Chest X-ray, PA view. Patient: 64 years old, sex M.
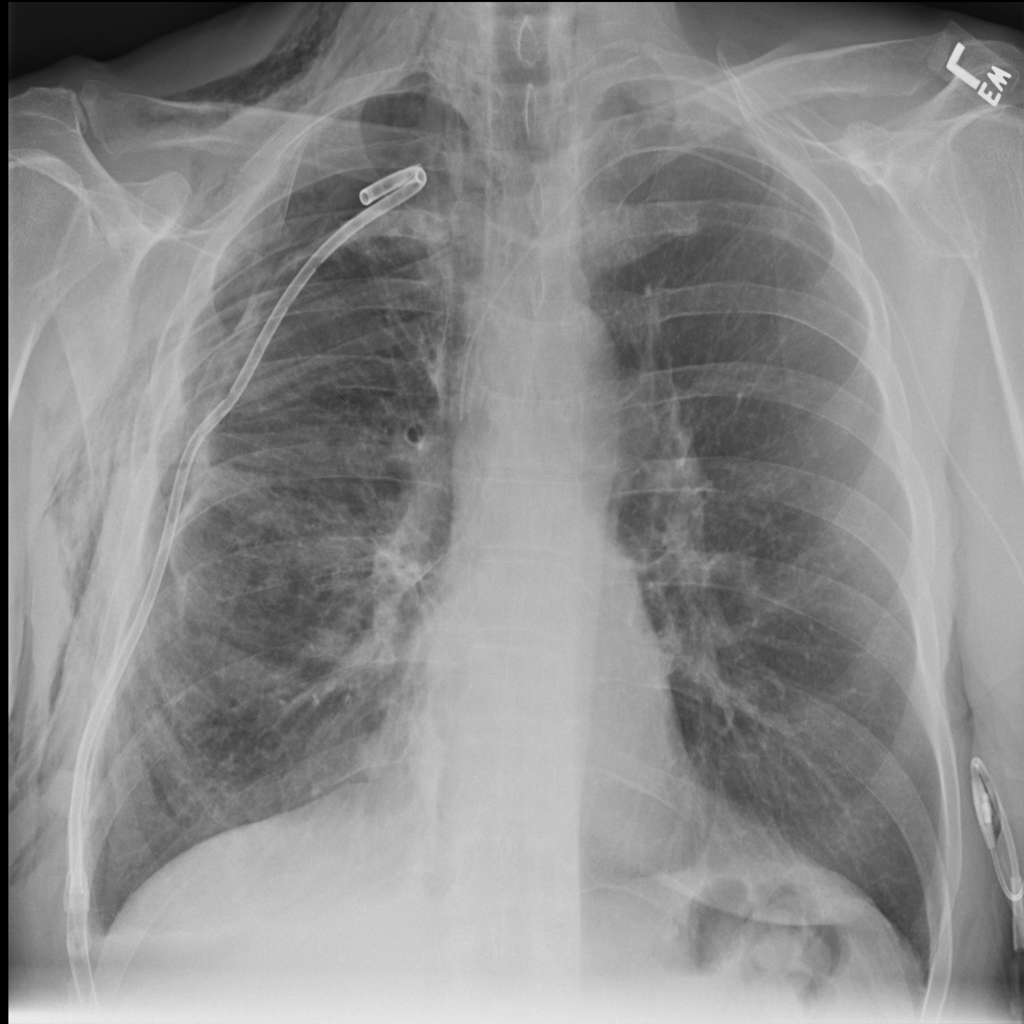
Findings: Emphysema, Pneumothorax